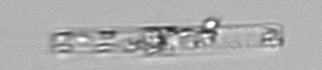
Label: Guinardia_delicatula